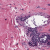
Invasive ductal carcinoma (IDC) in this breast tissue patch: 0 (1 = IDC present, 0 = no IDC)